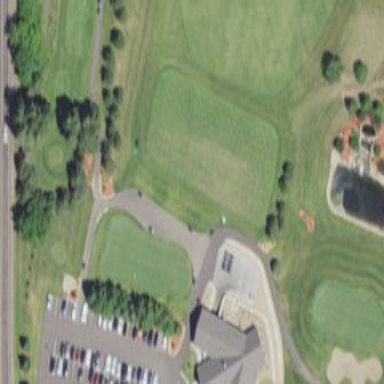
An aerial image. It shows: Golf tee on grassy land.